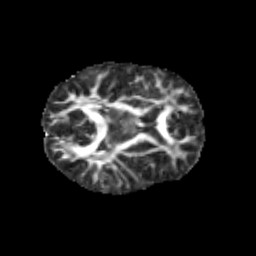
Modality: FA
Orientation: axial
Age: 11
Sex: male
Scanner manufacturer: siemens
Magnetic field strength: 3 T
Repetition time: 3.8 s
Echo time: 0.07 s